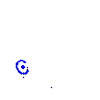
Particle: proton